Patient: sex F, age 71
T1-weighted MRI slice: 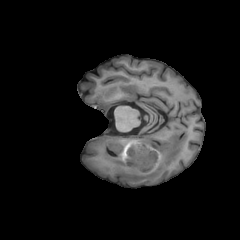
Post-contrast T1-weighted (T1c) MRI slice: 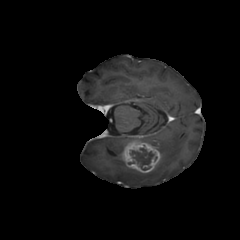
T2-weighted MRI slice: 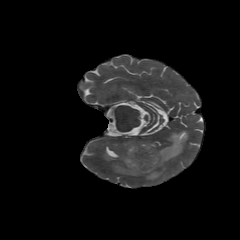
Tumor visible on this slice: yes
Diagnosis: Glioblastoma, IDH-wildtype
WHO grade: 4